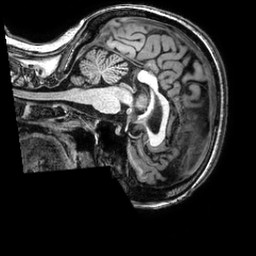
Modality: T1w
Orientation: sagittal
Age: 60
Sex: female
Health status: healthy